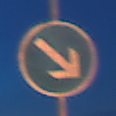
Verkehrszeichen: VorgeschriebeneVorbeifahrtRechts
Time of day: Night
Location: Outdoor (Urban)
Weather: PartlyCloudy
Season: NotSpecified
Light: Artificial